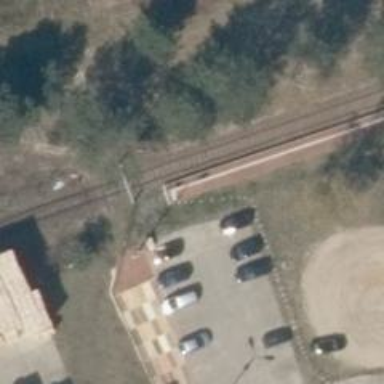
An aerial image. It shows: Signal on the railway track. It is positioned in the track.